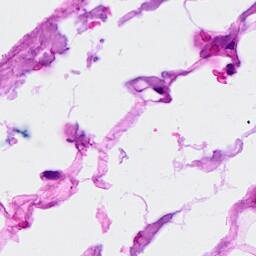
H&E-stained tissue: Breast